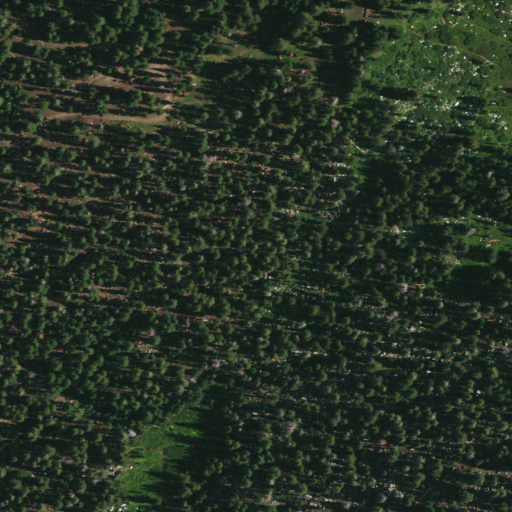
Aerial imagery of plain(s) in California named Upper Three Meadow containing evergreen forest, woody wetlands, and herbaceous wetlands